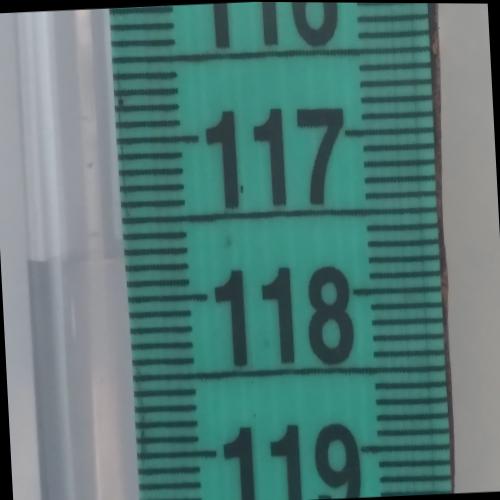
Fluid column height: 117.7 cm